Question: I am making a game where I have to drag objects of a Screen. I am making Screen objects using SpriteBatch.draw(....) method where I am using rotation so using only one Texture Region. I have to implement drag on object but I am unable to start the dragging part.
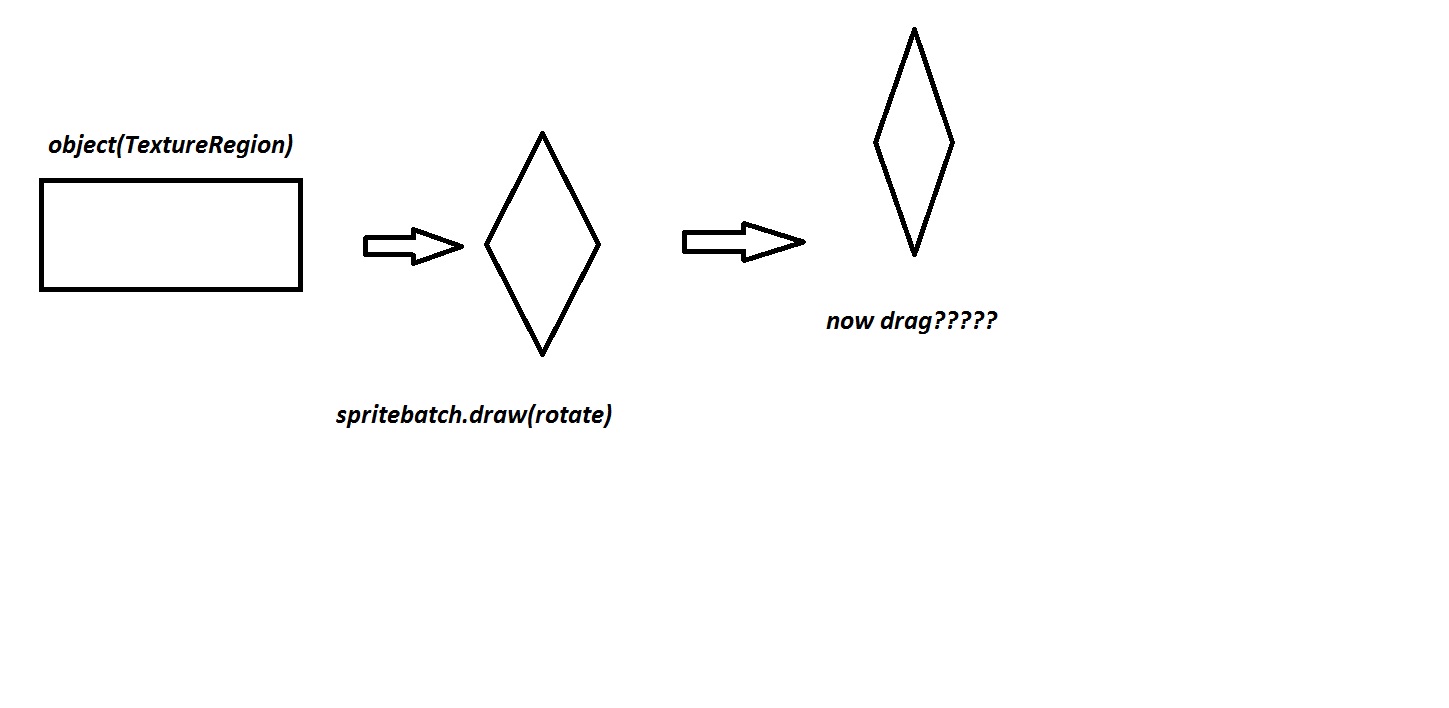
Answer: '''
package com.dance.utils;
import com.badlogic.gdx.input.GestureDetector;
import com.badlogic.gdx.input.GestureDetector.GestureListener;
import com.badlogic.gdx.math.Vector2;
import com.badlogic.gdx.math.Vector3;
import com.dance.screen.GameScreen;
public class GameTouchProcessor
{
private GameScreen gameScreen;
Vector3 touchPoint=new Vector3();
Vector3 relativeTouchPoint=new Vector3();
Vector2 lastPosition = new Vector2();
GestureListener listner=new GestureListener()
{
@Override
public boolean zoom(float arg0, float arg1) {
// TODO Auto-generated method stub
return false;
}
@Override
public boolean fling(float arg0, float arg1, int arg2) {
// TODO Auto-generated method stub
return false;
}
@Override
public boolean longPress(float arg0, float arg1) {
// TODO Auto-generated method stub
return false;
}
@Override
public boolean pan(float arg0, float arg1, float arg2, float arg3) {
if(gameScreen.isPlayerDraged)
{
gameScreen.cam.unproject(relativeTouchPoint.set(arg0, arg1, 0));
GameScreen.position.set(lastPosition.x + relativeTouchPoint.x - touchPoint.x, lastPosition.y + relativeTouchPoint.y - touchPoint.y);
}
return false;
}
@Override
public boolean panStop(float arg0, float arg1, int arg2, int arg3) {
// TODO Auto-generated method stub
return false;
}
@Override
public boolean tap(float arg0, float arg1, int arg2, int arg3) {
// TODO Auto-generated method stub
return false;
}
@Override
public boolean touchDown(float arg0, float arg1, int arg2, int arg3) {
gameScreen.cam.unproject(touchPoint.set(arg0, arg1, 0));
lastPosition.set(GameScreen.position); //HERE POSITION IS A VECTOR2 I AM DRAWING MY OBJECT ON THIS POSITION SO WHEN POSITION IS CHANGED OBJECT MOVES
return false;
}
@Override
public boolean pinch(Vector2 arg0, Vector2 arg1, Vector2 arg2,
Vector2 arg3) {
// TODO Auto-generated method stub
return false;
}
};
public GestureDetector detector=new GestureDetector(listner)
{
public boolean touchUp(int arg0, int arg1, int arg2, int arg3)
{
gameScreen.isPlayerDraged=false;
return false;
}
};
public GameTouchProcessor(GameScreen gameScreen)
{
this.gameScreen=gameScreen;
}
'''
}
IN YOUR GAME SCREEN (or whichever screen u want to drag)PUT THIS
'''
inputMultiplexer=new InputMultiplexer();
inputMultiplexer.addProcessor(game);
inputMultiplexer.addProcessor(new GameTouchProcessor(this).detector);
Gdx.input.setInputProcessor(inputMultiplexer);
'''
Dont get confused with snippets of my code
in gamescreen i am drawing my object on postion of a vector2 and i am modifing the vector2 in PAN method
for a better info on input processor
<URL>
actually all the input in Libgdx is running on a seperate thread and a input processor is assigned to it. But when you want to make your own proceesor like in your case u wanted a pan callback to drag object.
So if you add your proccesor than Gdx default proceesor wont work and you will not get many of the important input call back so you will have to handle them explicitly.
So to avoid that we create a multiplexor and add both the input proceesor and your custom to it so it works with all the call backs
here my game class is implementing the inputproceesor (default one). i have merged the default input processor with my custom one